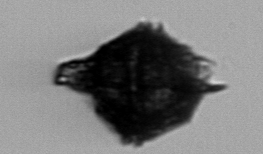
Label: Gonyaulax